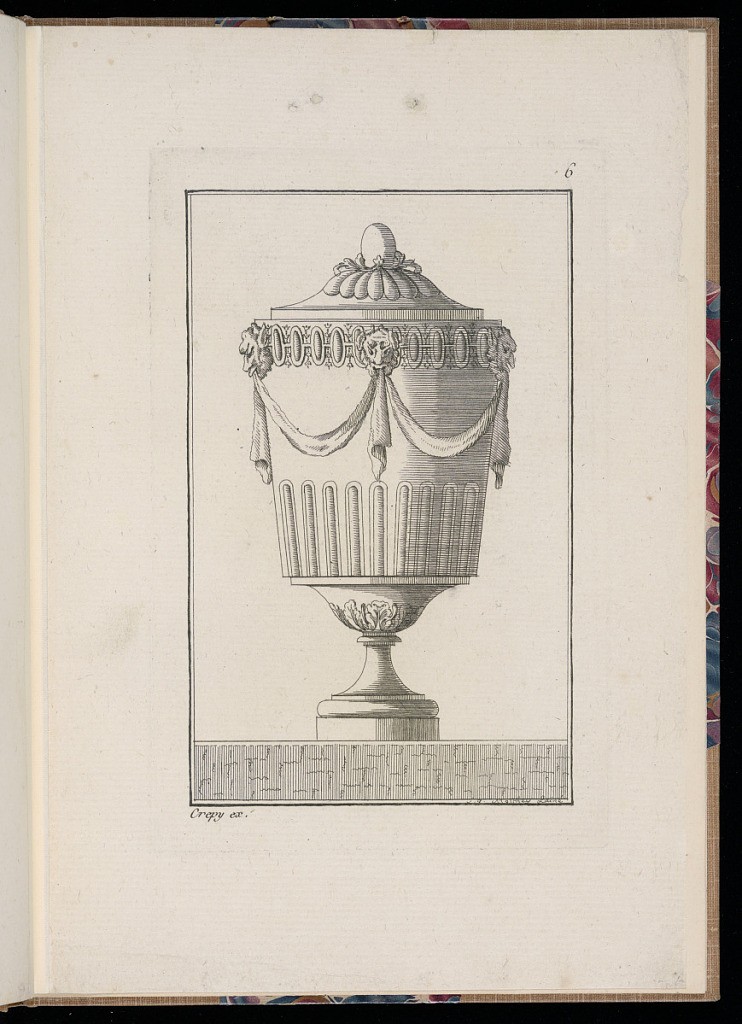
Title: Ornamental Vase Design
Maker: P. Moithey, French, active 18th century
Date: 1767
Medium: Etching on laid paper
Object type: Print
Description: Lidded vase with egg finial. The shoulder of the vase has a band of ovals and three satyr mascarons; a cloth is draped between the mascarons, attached to the mouths of the satyr heads. The lower part of the vase is decorated with fluting and acanthus leaves. The vase is elevated on a platform that extends to the edge of the image. The plate is signed and numbered